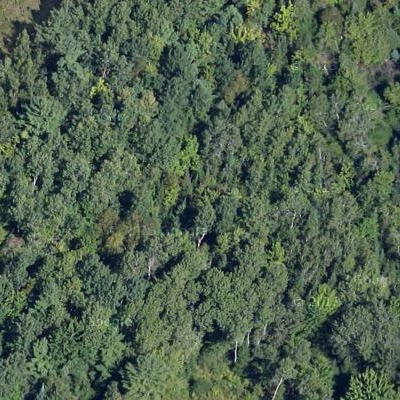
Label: eForest